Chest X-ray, PA view. Patient: 64 years old, sex M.
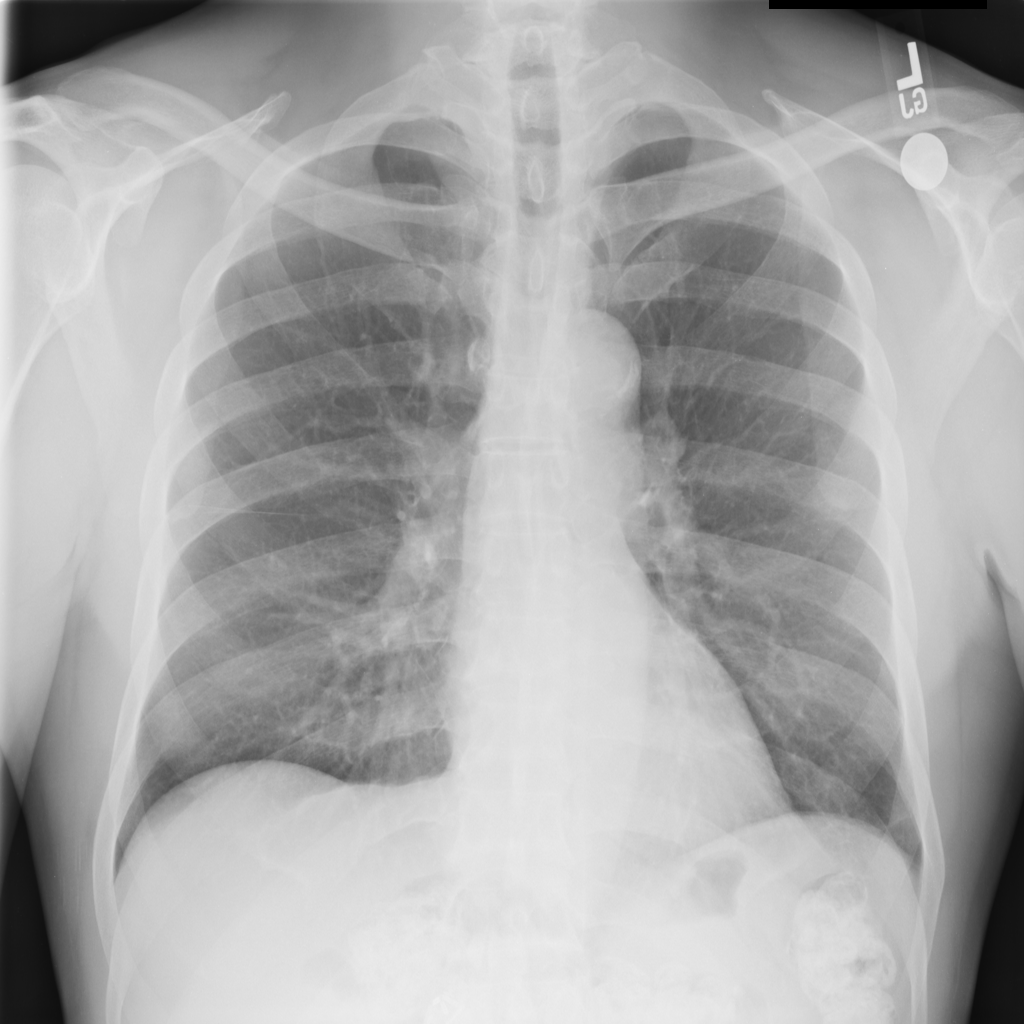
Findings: No Finding